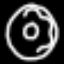
Label: donut